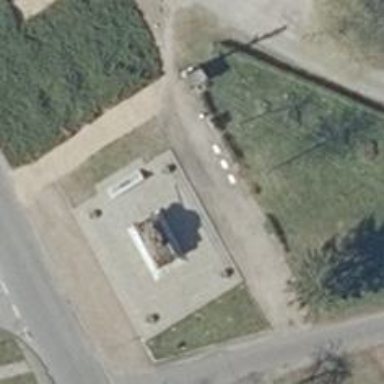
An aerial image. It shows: War memorial in the form of tank.